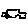
Label: car